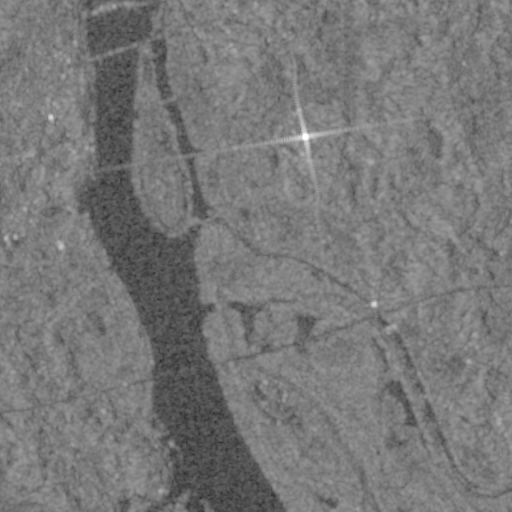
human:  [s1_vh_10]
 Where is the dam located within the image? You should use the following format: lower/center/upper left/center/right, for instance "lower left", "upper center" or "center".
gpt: The dam is located in the upper left of the image.
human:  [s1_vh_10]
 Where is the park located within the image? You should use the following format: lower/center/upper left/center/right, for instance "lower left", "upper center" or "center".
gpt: The park is located in the center left of the image.
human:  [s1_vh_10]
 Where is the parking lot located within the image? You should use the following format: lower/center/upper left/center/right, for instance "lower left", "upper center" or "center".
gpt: The parking lot is located in the upper left of the image.
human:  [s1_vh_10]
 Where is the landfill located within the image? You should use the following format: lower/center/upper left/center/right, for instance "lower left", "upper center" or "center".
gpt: There is no landfill in the image.

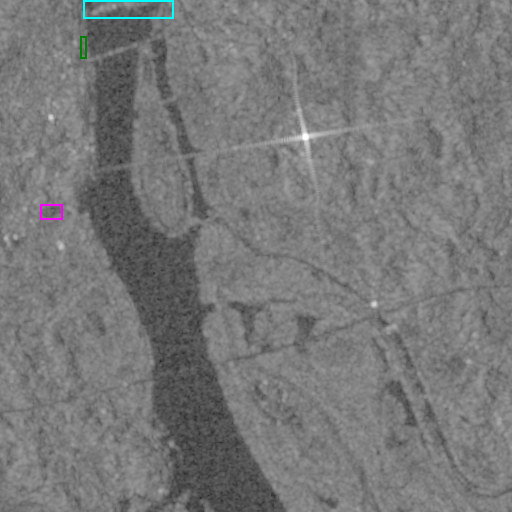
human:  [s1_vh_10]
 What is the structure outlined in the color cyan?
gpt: The structure outlined in cyan is a dam.
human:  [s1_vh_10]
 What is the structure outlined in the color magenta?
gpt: The structure outlined in magenta is a park.
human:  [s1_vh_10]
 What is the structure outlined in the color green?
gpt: The structure outlined in green is a parking lot.
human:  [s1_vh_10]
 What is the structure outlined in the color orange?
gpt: There is no orange outline.